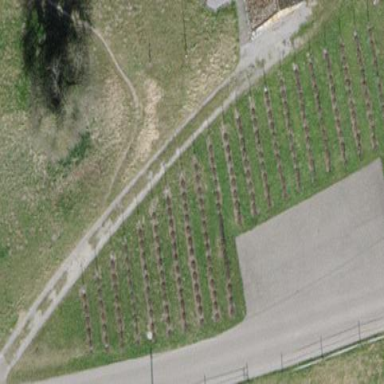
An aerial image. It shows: Vineyard where grapes are grown.